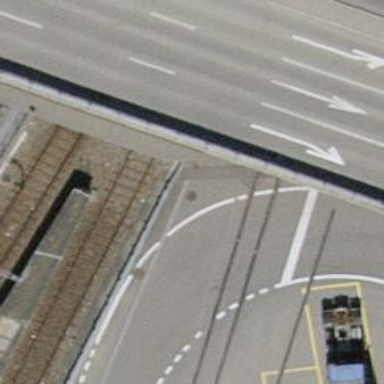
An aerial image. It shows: Railway yard with one track.